Interaction volume radius: 5 \u00c5
Interaction volume height: 45 \u00c5
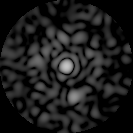
Disorder parameter: 0.825